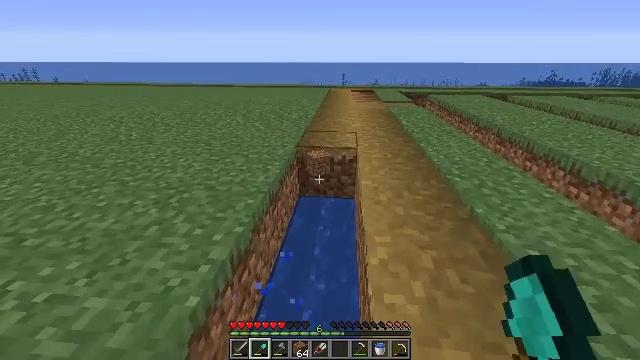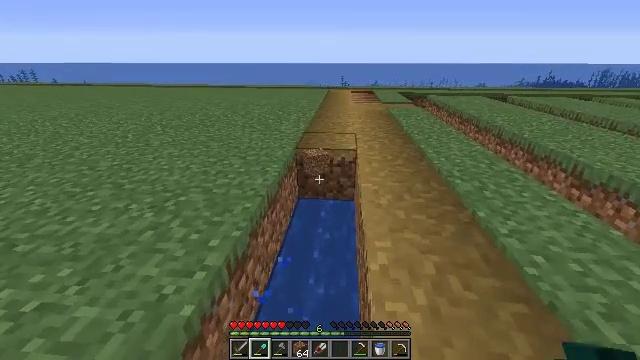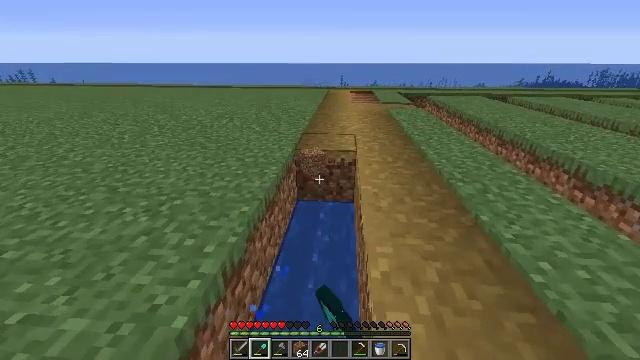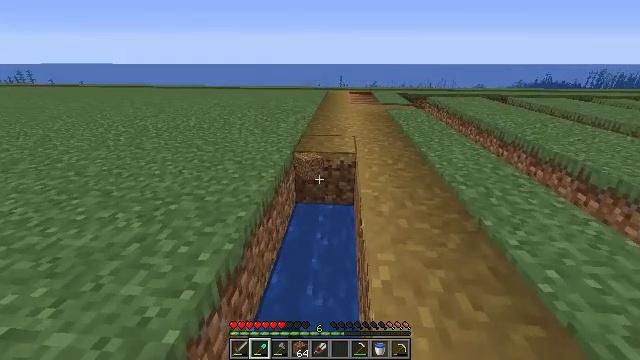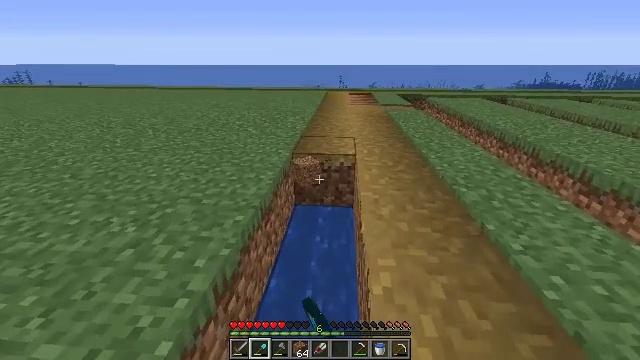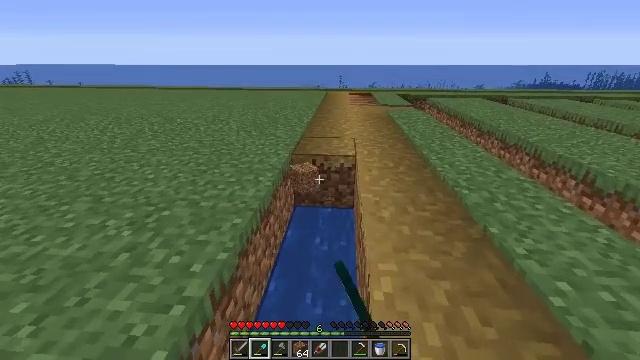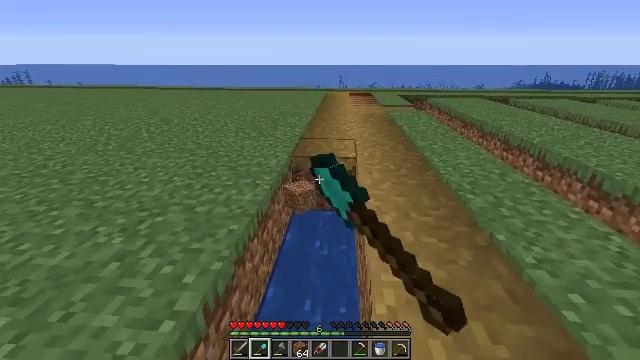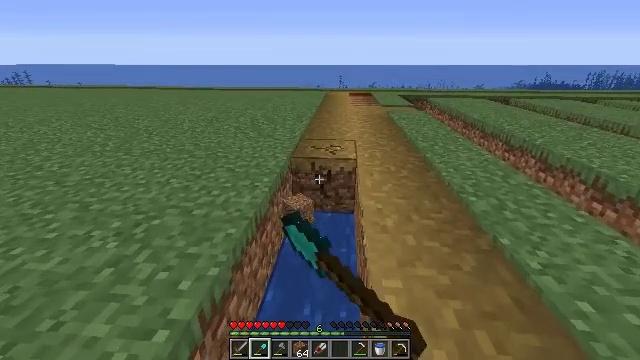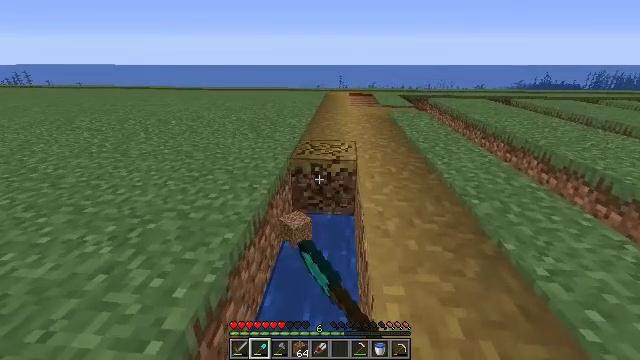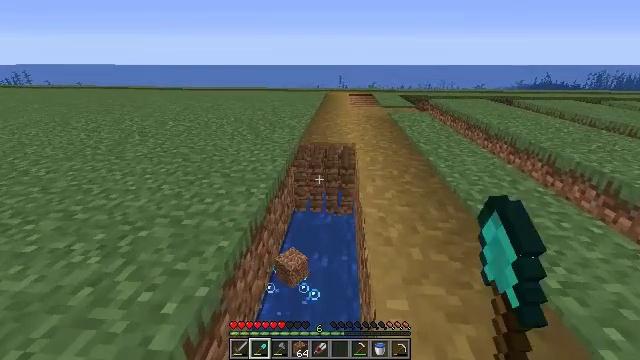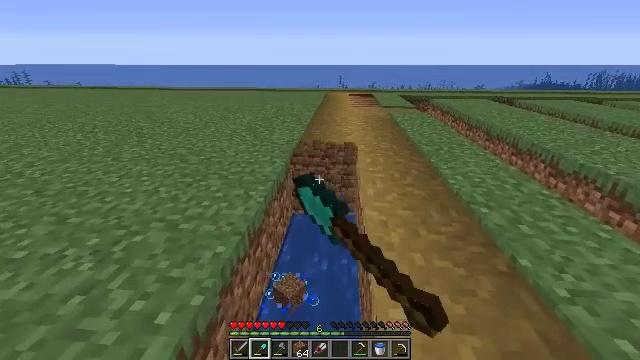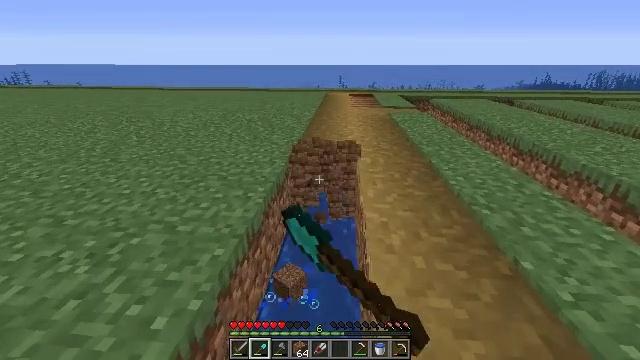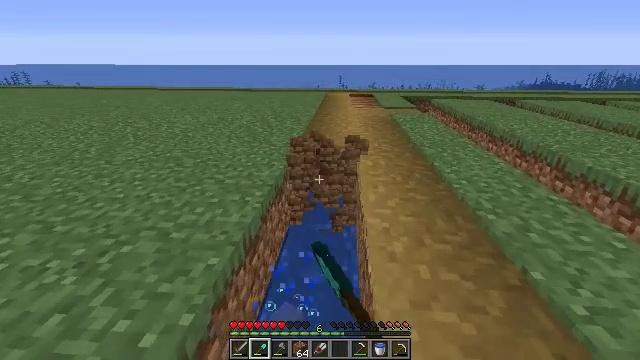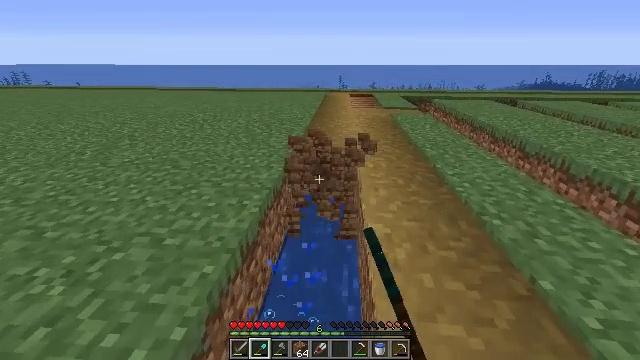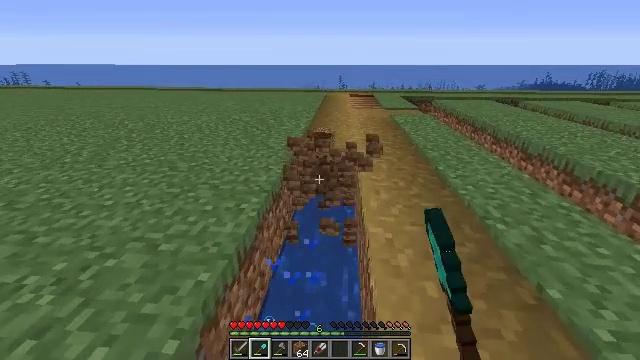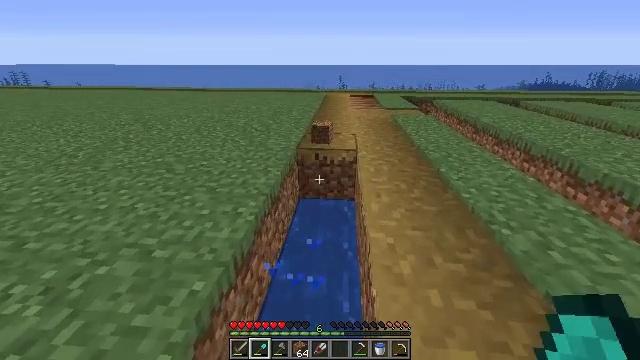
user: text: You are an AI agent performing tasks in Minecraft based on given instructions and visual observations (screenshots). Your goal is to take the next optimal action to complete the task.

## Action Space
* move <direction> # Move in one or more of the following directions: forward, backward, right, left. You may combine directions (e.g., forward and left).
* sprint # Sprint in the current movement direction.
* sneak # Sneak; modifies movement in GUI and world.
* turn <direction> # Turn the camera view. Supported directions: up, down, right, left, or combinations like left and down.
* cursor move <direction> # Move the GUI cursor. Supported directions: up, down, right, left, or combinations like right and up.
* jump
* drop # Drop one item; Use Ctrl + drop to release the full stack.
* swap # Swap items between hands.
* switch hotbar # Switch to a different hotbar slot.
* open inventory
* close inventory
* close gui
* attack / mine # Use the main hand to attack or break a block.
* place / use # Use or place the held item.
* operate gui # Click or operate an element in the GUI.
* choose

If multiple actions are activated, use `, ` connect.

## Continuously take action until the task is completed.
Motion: motion action
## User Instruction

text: Dig the grass path to transform it.
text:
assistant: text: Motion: move forward, sneak, attack / mine
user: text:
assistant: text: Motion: move forward, sneak, attack / mine
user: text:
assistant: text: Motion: move forward, sneak, attack / mine
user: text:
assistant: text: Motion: move forward, sneak, attack / mine
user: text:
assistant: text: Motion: move forward, sneak, attack / mine
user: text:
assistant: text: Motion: move forward, sneak, attack / mine
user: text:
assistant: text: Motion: move forward, sneak, attack / mine
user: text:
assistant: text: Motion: move forward, sneak, attack / mine
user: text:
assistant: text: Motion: move forward, sneak, attack / mine
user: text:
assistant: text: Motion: move forward, sneak, attack / mine
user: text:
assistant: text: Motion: move forward, sneak, attack / mine
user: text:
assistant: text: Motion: move forward, sneak, attack / mine
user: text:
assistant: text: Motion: move forward, sneak, attack / mine
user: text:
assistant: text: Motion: move forward, sneak, attack / mine
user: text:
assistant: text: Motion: move forward, sneak, attack / mine
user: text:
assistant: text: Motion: move forward, sneak, attack / mine
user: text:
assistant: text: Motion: move forward, sneak, attack / mine
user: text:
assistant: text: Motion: move forward, sneak, attack / mine
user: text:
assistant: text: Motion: move forward, sneak, attack / mine
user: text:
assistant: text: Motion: move forward, sneak, attack / mine
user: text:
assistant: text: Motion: move forward, sneak, attack / mine
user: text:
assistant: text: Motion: move forward, sneak, attack / mine
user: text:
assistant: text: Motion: move forward, sneak, attack / mine
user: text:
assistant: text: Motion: move forward, sneak, attack / mine
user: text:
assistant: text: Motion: move forward, sneak, attack / mine
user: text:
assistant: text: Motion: move forward, sneak, attack / mine
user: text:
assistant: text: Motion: move forward, sneak, attack / mine
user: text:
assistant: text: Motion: move forward, sneak, attack / mine
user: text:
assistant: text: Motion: move forward, sneak, attack / mine
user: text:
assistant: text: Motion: move forward, sneak, attack / mine